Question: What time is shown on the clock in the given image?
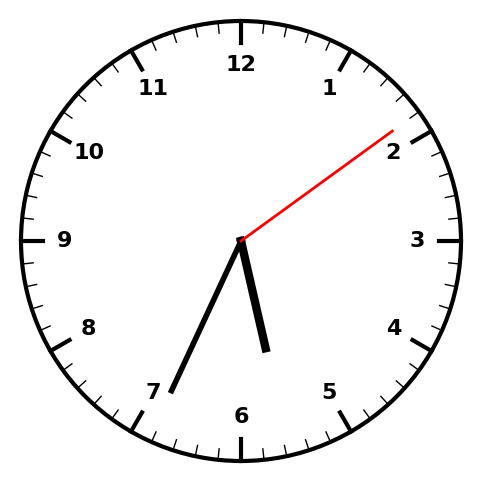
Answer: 05:34:09